Question: I have a question about 'EditText.setError()'.
I have an EditText :
'''
<TextView android:id="@+id/sc_num"
style="@style/textLabel"
android:text="@string/scnum"
android:layout_below="@+id/creditCard"/>
<EditText android:id="@+id/credit"
android:background="@android:drawable/editbox_background"
android:layout_below="@+id/sc_num"
android:layout_alignRight="@+id/state"/>
'''
I want to display the error message ""
using the 'setError()' method.
When I run the app I'm getting an error displayed in multiple lines as shown in the picture

What would I do to display this error in single line?
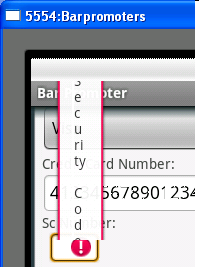
Answer: Try 'android:scrollHorizontally="true"'.
Use 'android:SingleLine="true"'.